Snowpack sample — Buffalo Mountain, Silverthorne, Colorado, USA (2/22/26, 2:02 PM MST)
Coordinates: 39.622, -106.113
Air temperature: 33 °F
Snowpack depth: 63 cm
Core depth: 20 cm
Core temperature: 23 °F
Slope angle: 11°, slope face: 116°
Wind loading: low
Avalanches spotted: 0
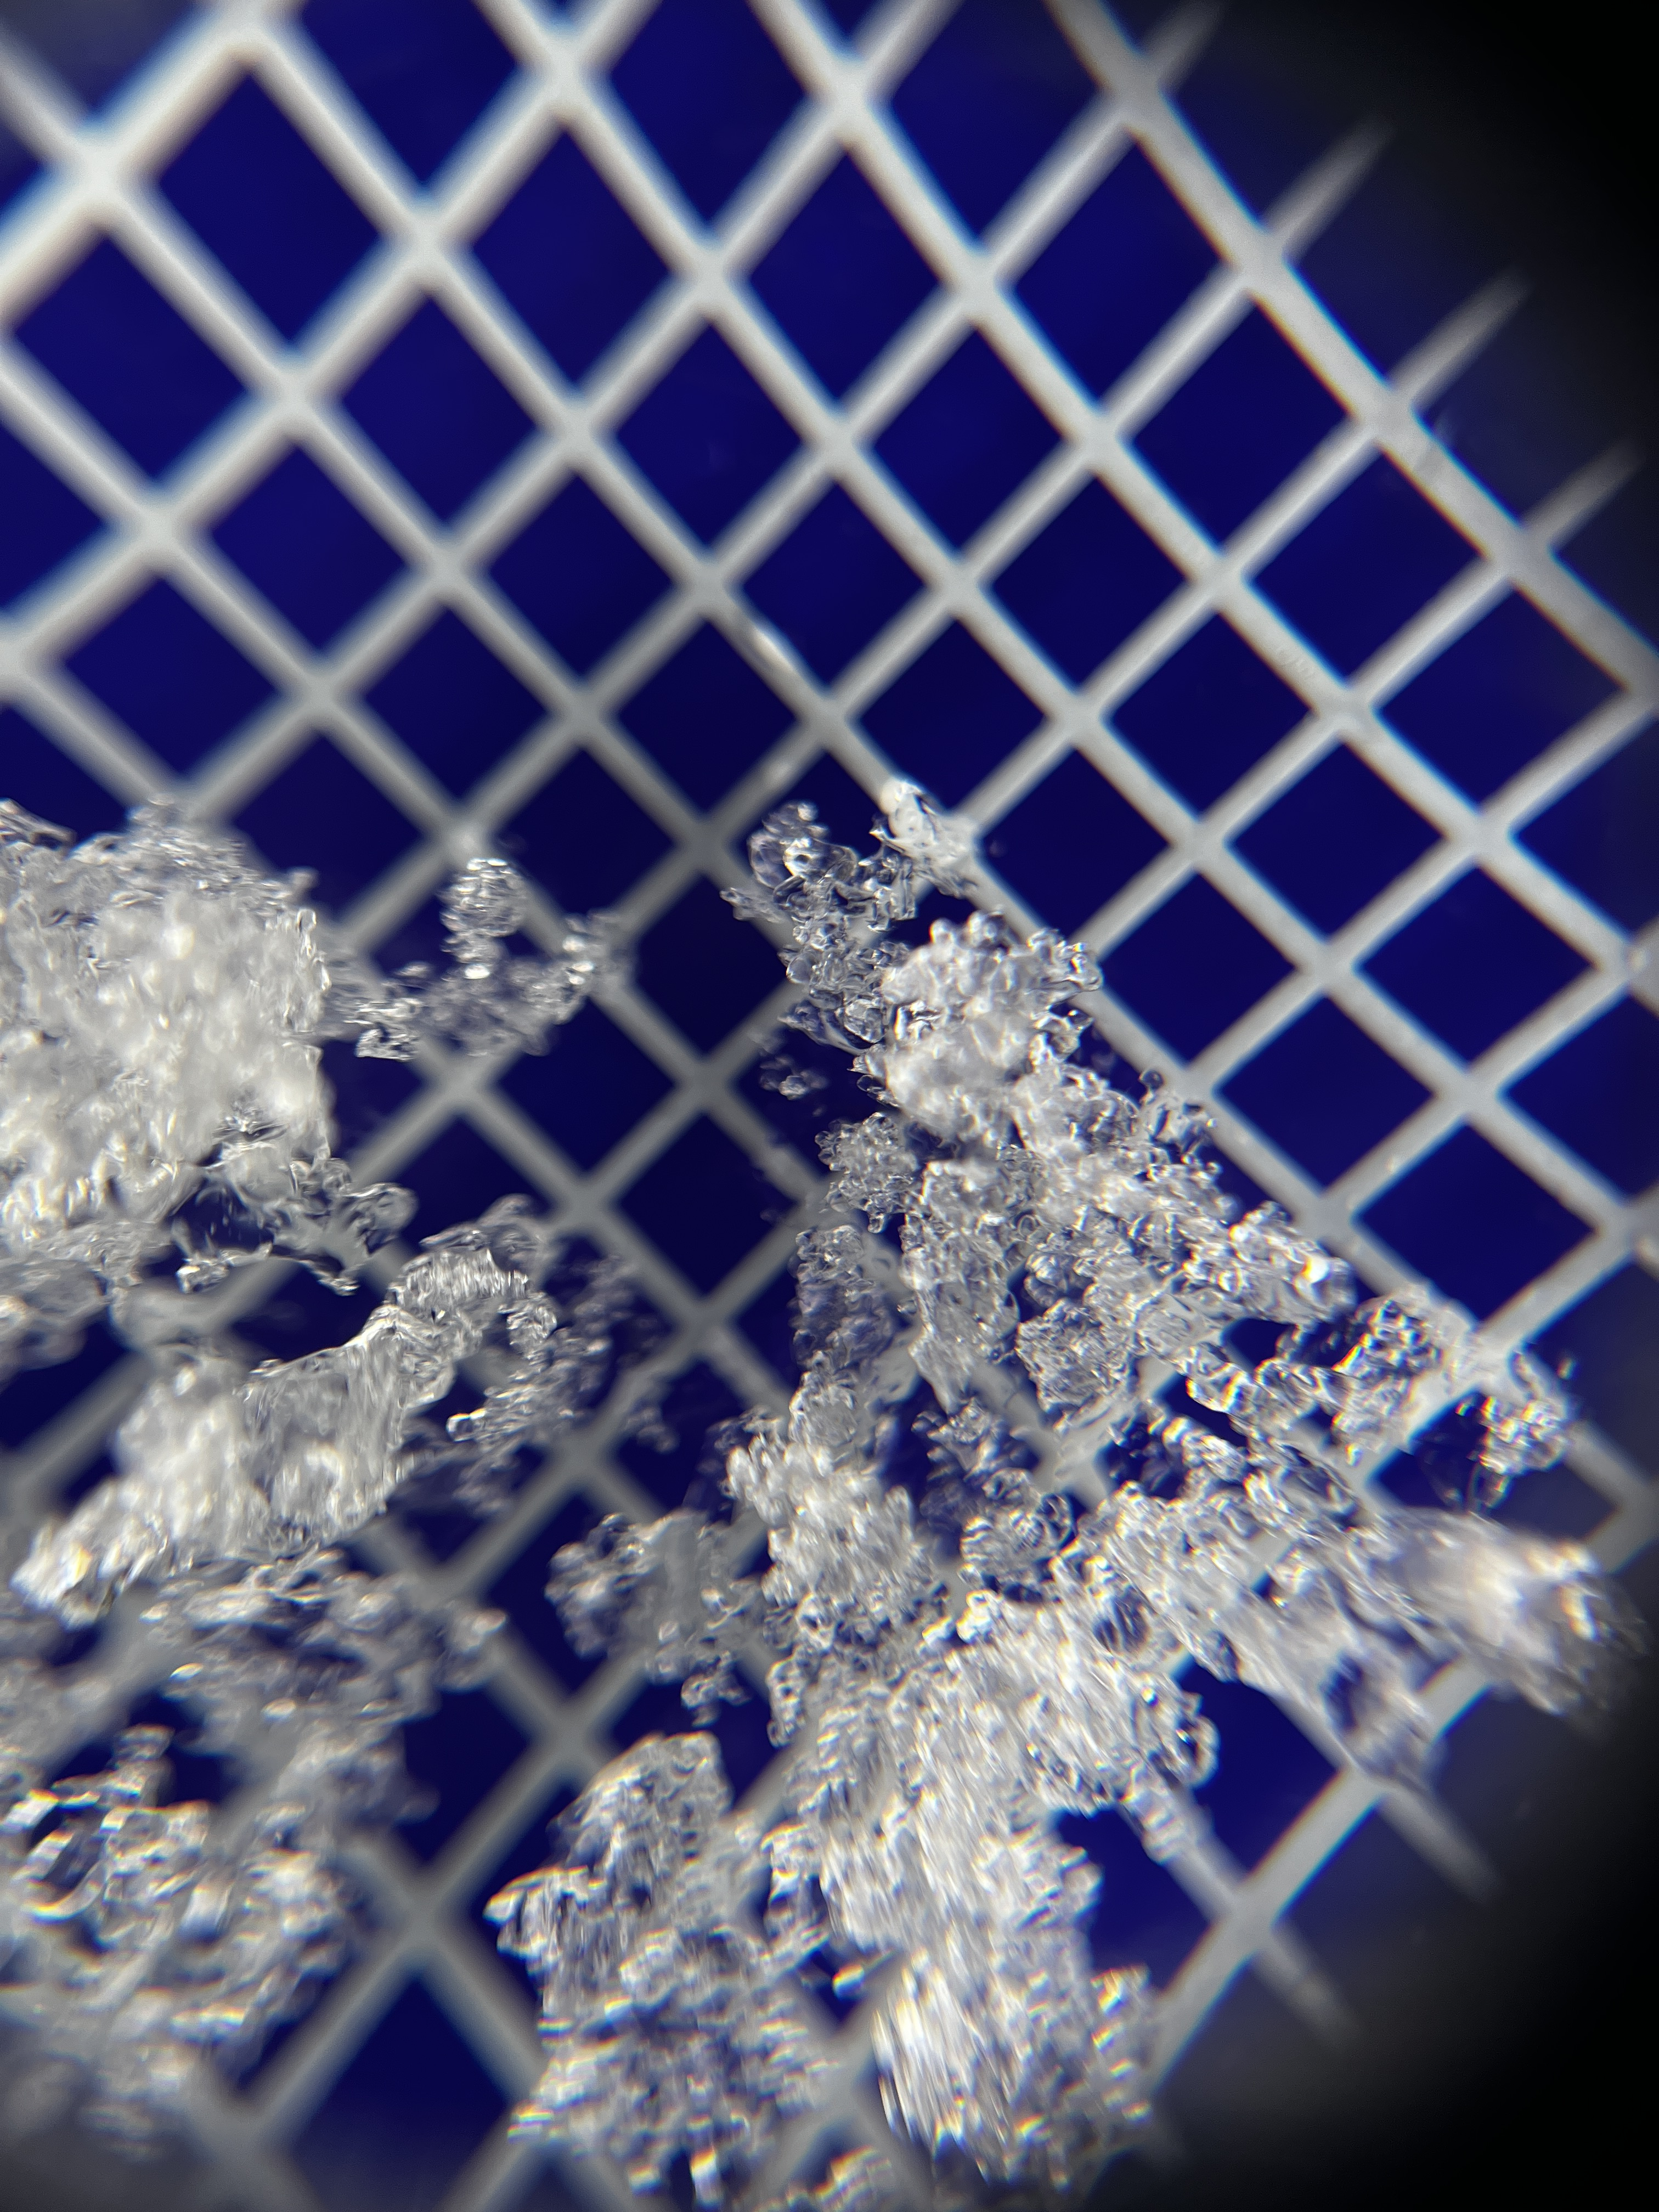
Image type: magnified_profile
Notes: In a firebreak similar to site 1, minimal wind loading with no spotted avalanches (not many faces in view though)